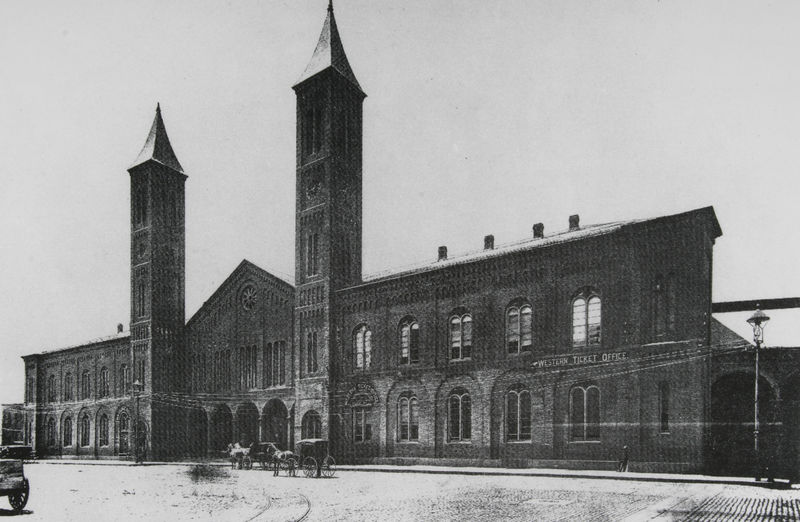
Titel: Aussenansicht
Künstler: Thomas Alexander Tefft
Standort: Providence/Rhode Island
Institution: Union Depot
Schlagwörter: weiß, aquarell, bäume, fluss, ufer, fenster, lampe, lampen, laterne, schwarz, strasse, säulen, tür, dach, gebäude, haus, rose, weg, architektur, stein, häuser, brücke, kirche, england, front, boot, kamine, pferd, pferde, turm, ansicht, bogen, fassade, zwei, spuren, giebel, mauer, backstein, amerika, droschke, kutsche, kutschen, platz, auto, spitz, schmal, uhr, tor, foto, fotografie, photographie, bögen, eingang, türme, palast, bahnhof, photo, portal, villa, rosette, straßenlaterne, historismus, schienen, kulisse, usa, breit, lamoe, aufnahme, englisch, kolonie, station, waagen, fuhrwerk, leitungen, pferdewagen, spitzdach, uhren, radfenster, turmhelme, hamburg, droschken, dia, breite, lübeck, großbritannien, neigotisch, neuromenisch, rkede, uhren4, western ticket office